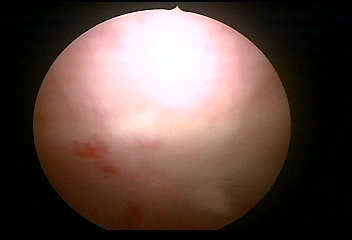
Modality: WLC
Class: Normal mucosa
Bladder cancer association: No